Question: I am trying to connect to <URL> using netbeans.
I am following the instruction writen on <URL>
On the following step, I have provided all necessary information and private key

But I am getting following error when I press the test connection button
'''
Cannot connect to server XXX.my.phpcloud.com
(Cause: invalid privatekey: key.ppk)
'''
I know key is correct bucause I used the same key with <URL> and it worked perfectly fine.
Any Idea?
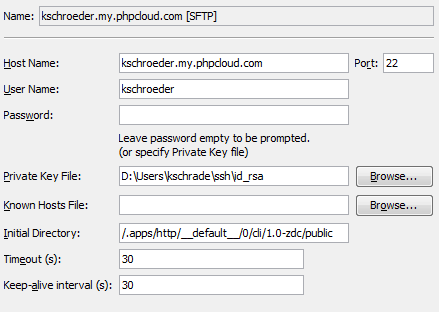
Answer: It turns out the the private key must be in OpenSSH format. Use Puttygen to load your .ppk file and then export it as an openssh key (.priv). Then specify the .priv file in the Netbeans dialog box.
See <URL>.